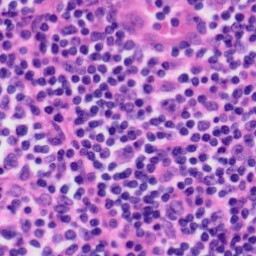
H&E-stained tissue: Tonsil